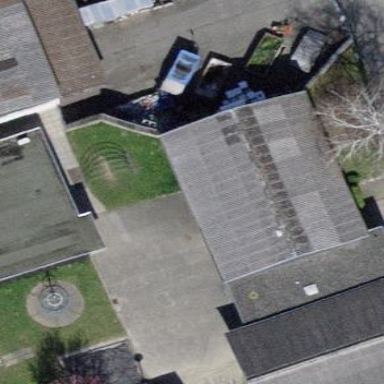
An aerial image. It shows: Kindergarten building.